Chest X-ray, PA view. Patient: 60 years old, sex M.
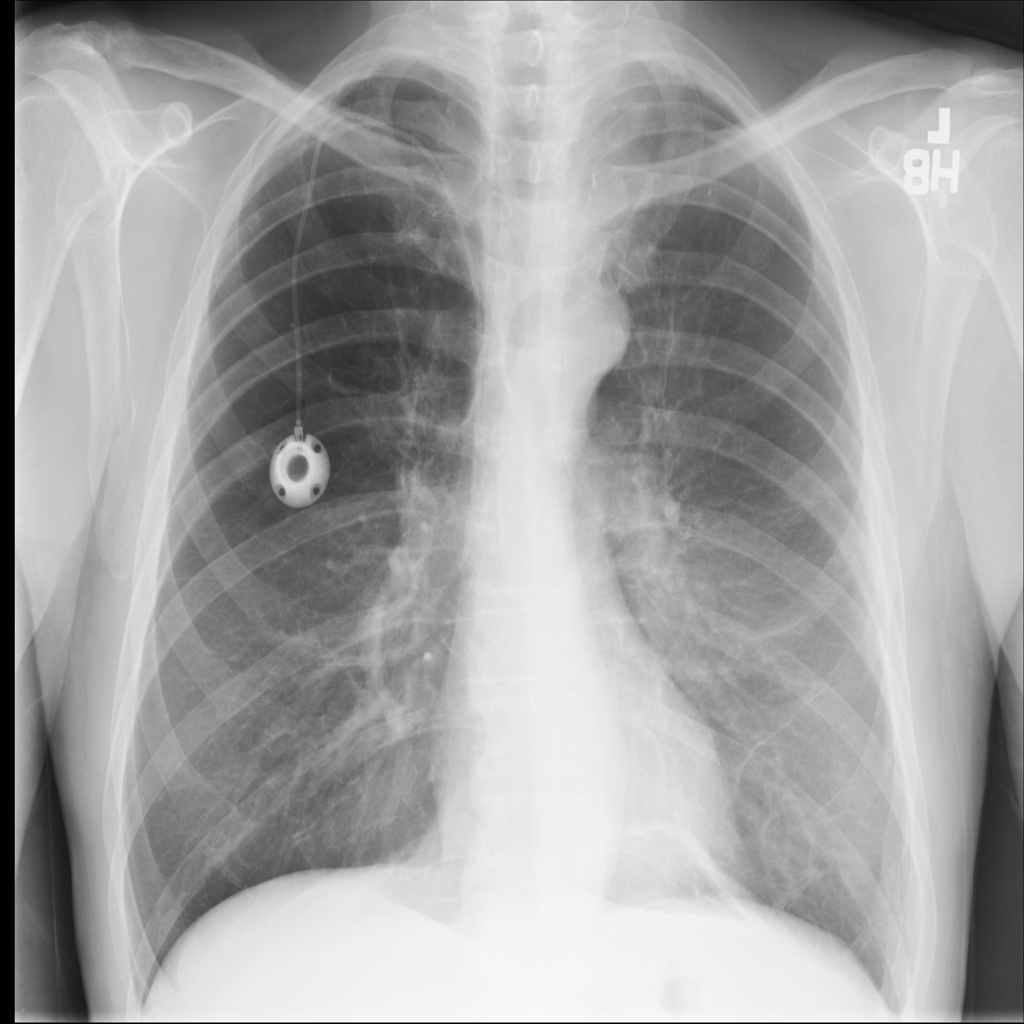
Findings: Effusion, Pleural_Thickening